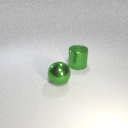
large green metal cylinder to the right of large green metal sphere